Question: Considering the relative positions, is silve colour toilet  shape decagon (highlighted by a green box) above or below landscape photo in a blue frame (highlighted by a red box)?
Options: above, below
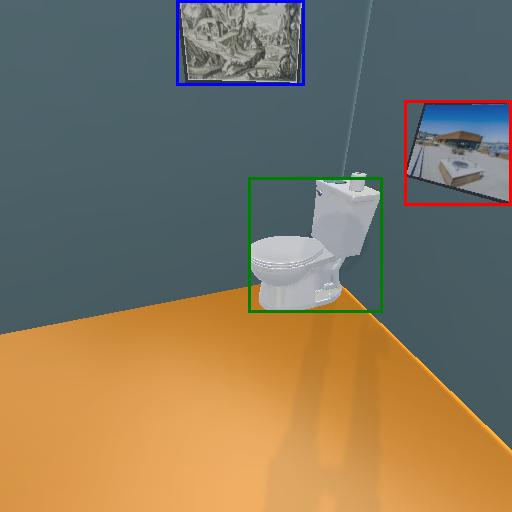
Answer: above